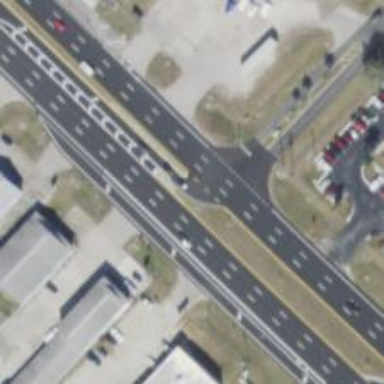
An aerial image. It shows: Asphalt trunk link road.